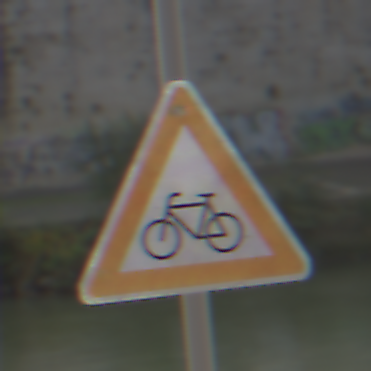
Verkehrszeichen: RadverkehrRechts
Umgebung: Outdoor, Suburban
Tageszeit: MorningAfternoon
Wetter: PartlyCloudy
Licht: Natural
Jahreszeit: NotSpecified
Kontrast: HighContrast